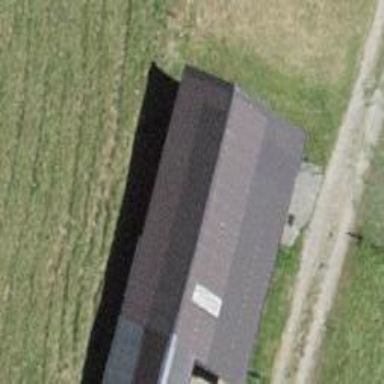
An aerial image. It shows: Barn.